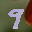
Label: 9